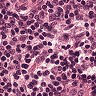
Metastatic tissue present: no